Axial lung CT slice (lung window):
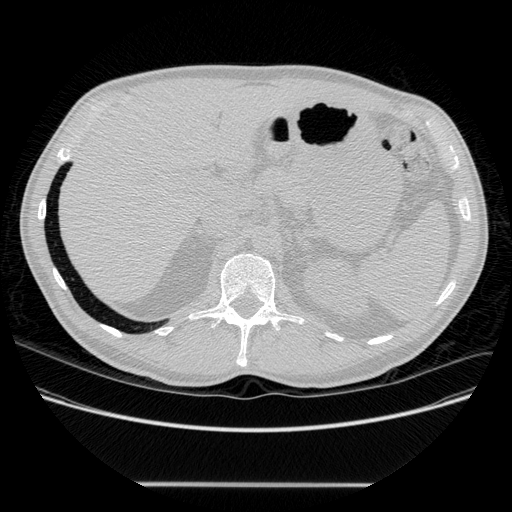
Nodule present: no